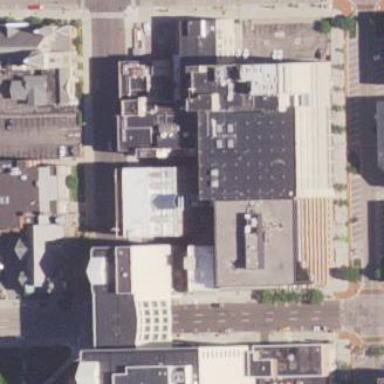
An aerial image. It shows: Office building with flat roof.